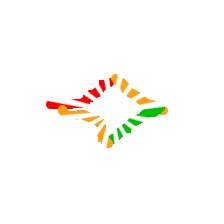
Shape: rhombus